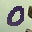
Label: 0